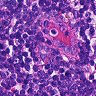
Metastatic tissue present: no